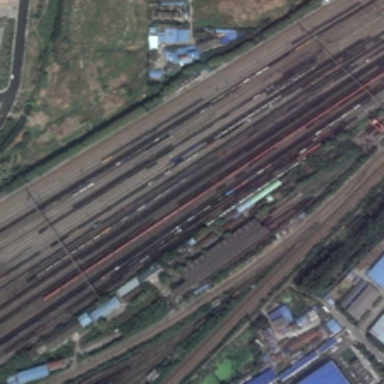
Many green plants and some buildings are in two sides of a railway station .